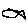
Label: fish